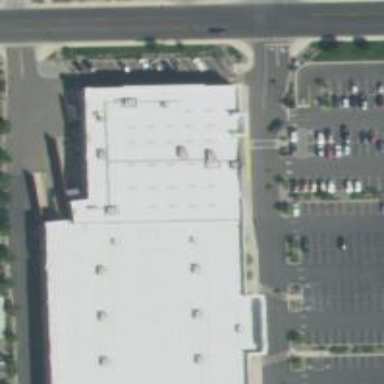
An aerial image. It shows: Supermarket.